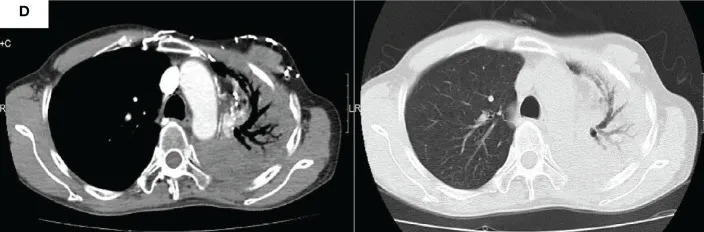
Radiologic images of the pulmonary blastoma patient. (D) Image obtained after anti-PD-1 immunotherapy.
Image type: radiology (ct)